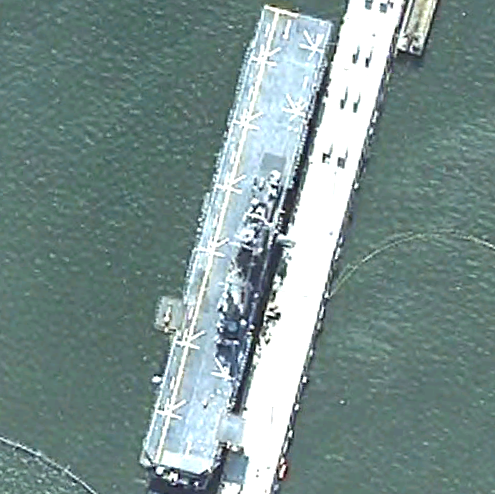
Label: assault